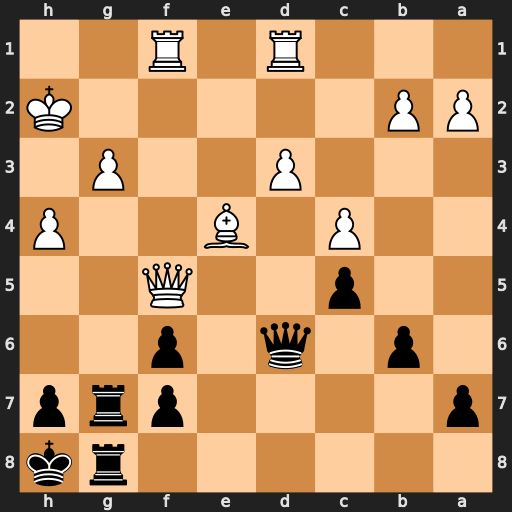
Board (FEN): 6rk/p4prp/1p1q1p2/2p2Q2/2P1B2P/3P2P1/PP5K/3R1R2
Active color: b
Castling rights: -
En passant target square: -
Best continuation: Qxg3+ Kh1 Qxh4+ Qh3 Qxh3#